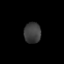
Tissue: prostate
Cell type: T cells
Senescence score: 0.3387
Nuclear area (px): 346
Mean DAPI intensity: 60.552